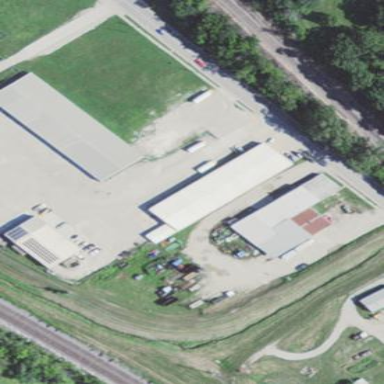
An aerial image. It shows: Garage building.